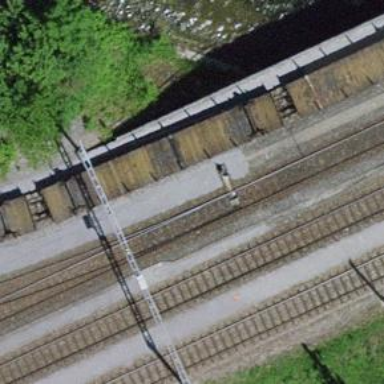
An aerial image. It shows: Railway switch.